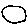
Label: circle